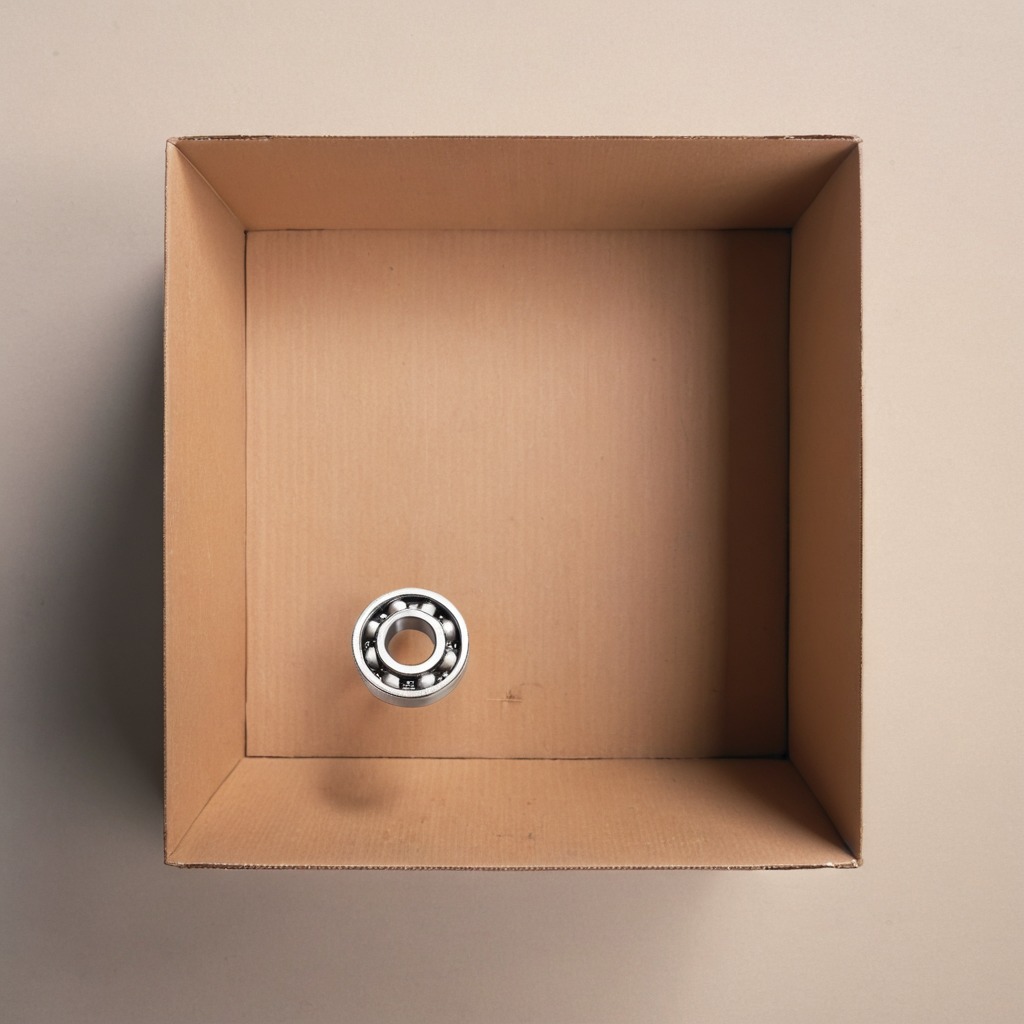
A metal ball bearing lies on the clean dry cardboard box surface in an outdoor workshop during daytime bright natural light soft shadows slightly creased but